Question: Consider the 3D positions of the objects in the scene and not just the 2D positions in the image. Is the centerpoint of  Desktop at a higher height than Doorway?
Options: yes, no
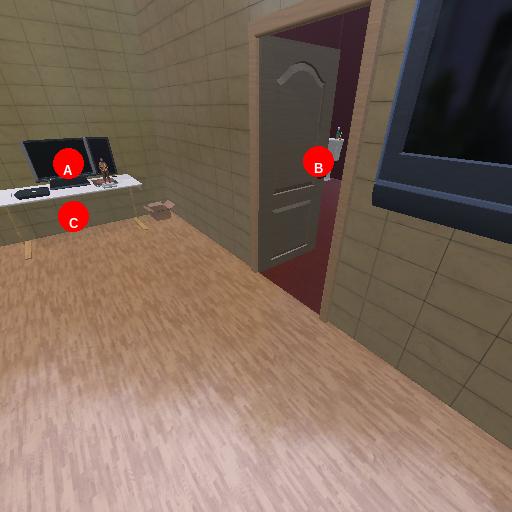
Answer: yes